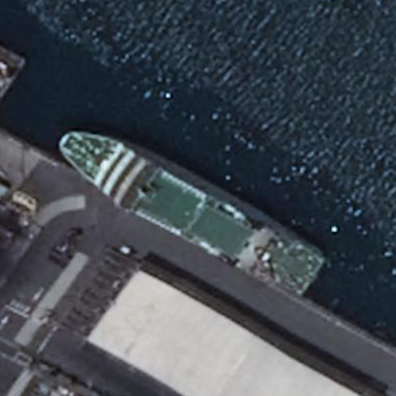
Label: civil